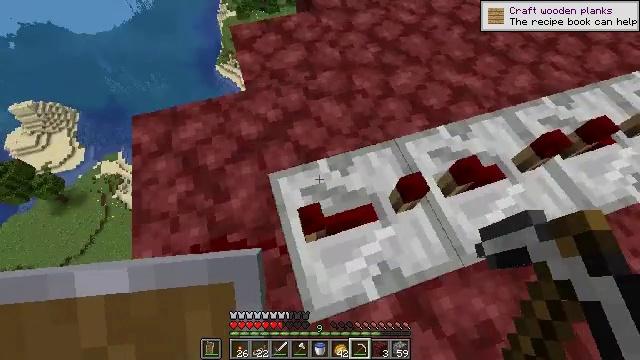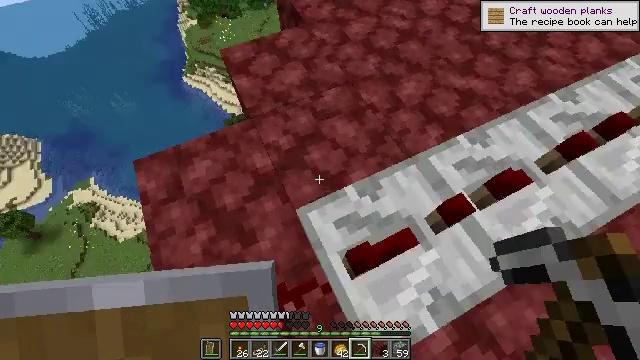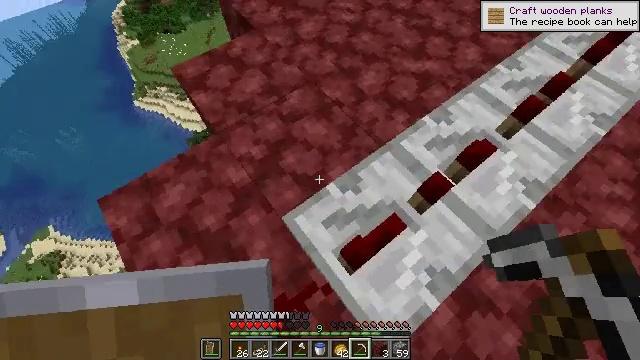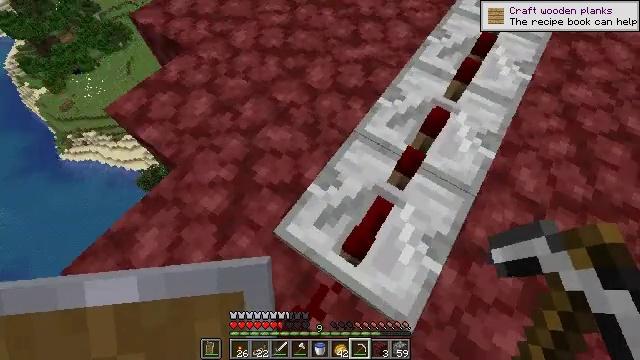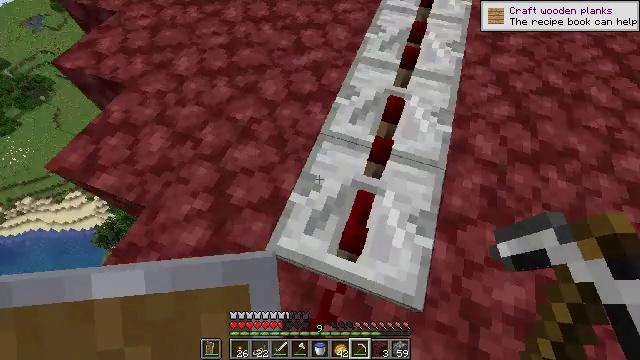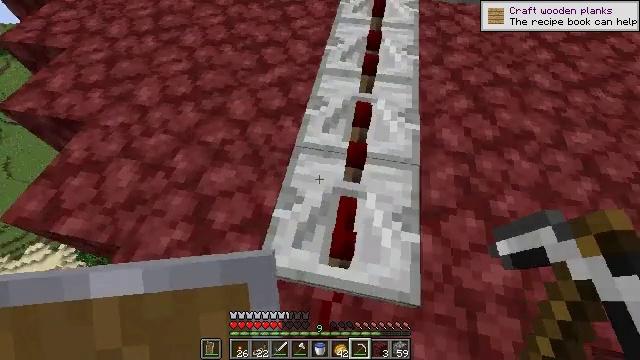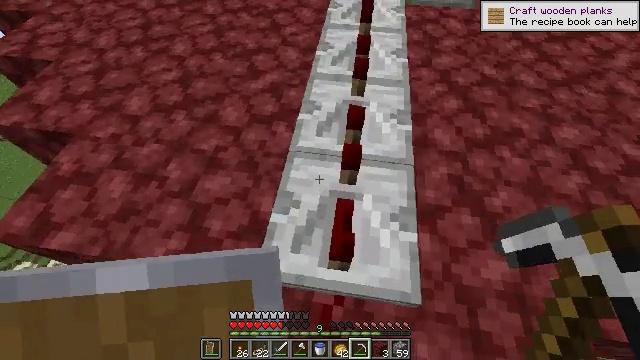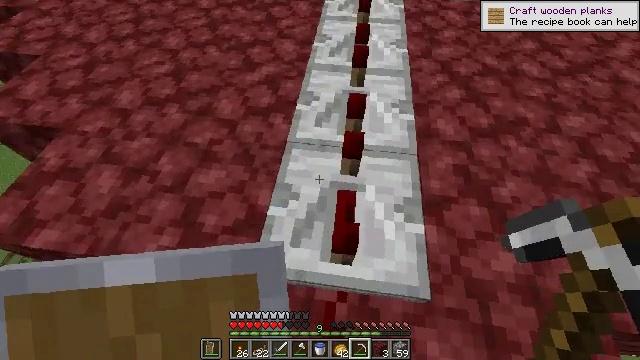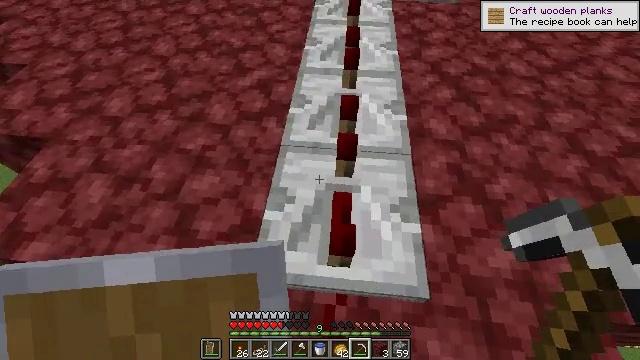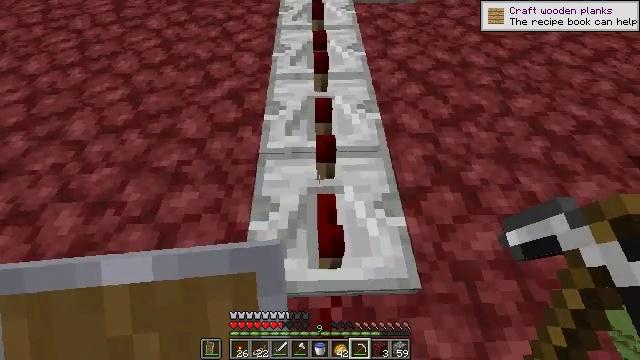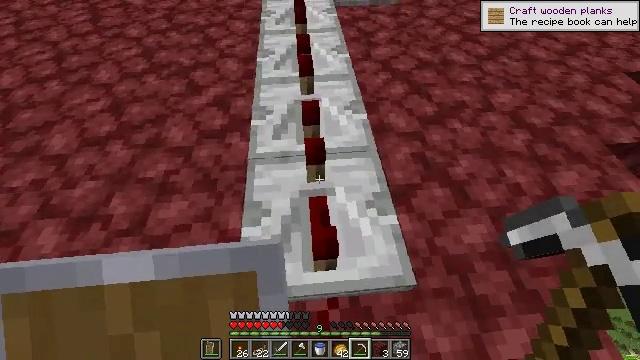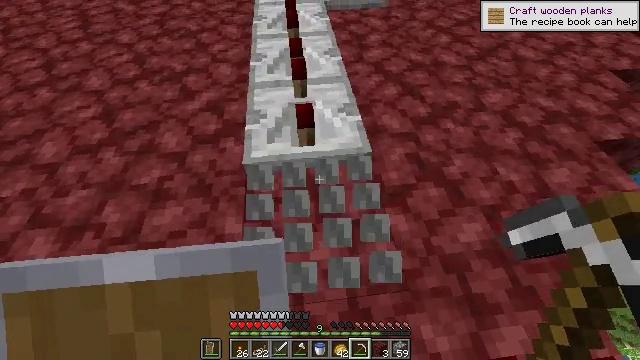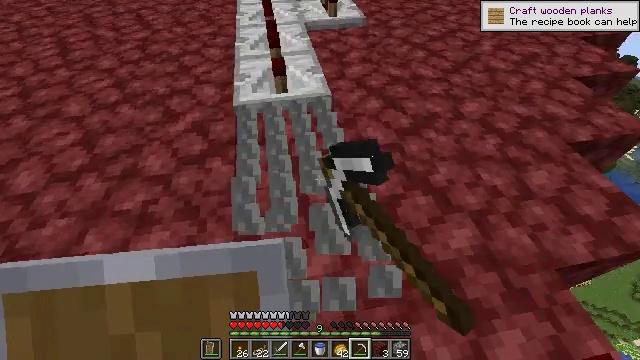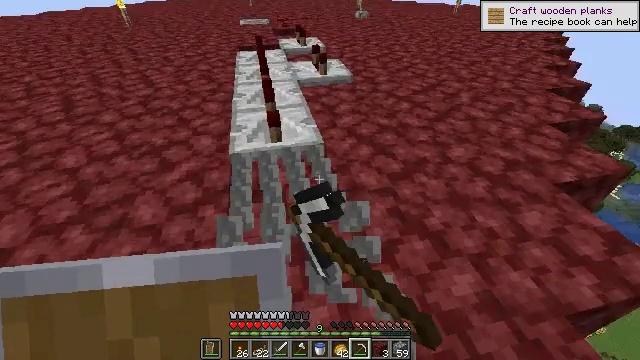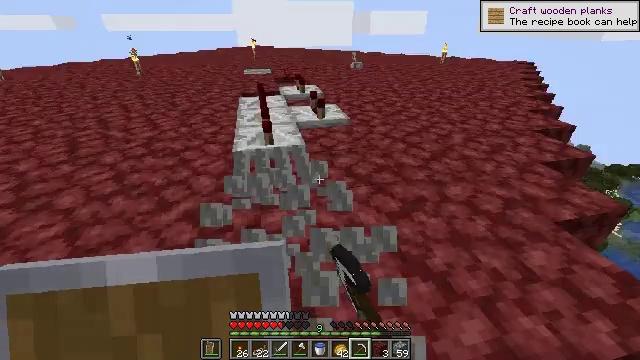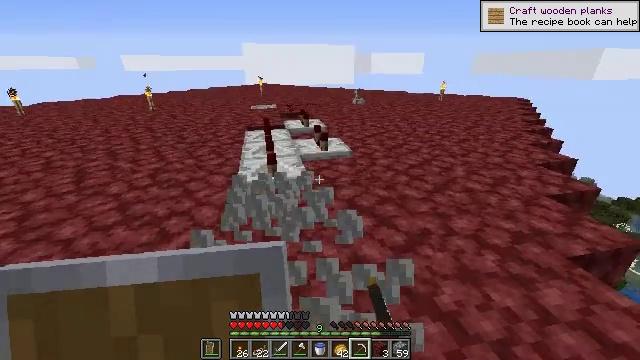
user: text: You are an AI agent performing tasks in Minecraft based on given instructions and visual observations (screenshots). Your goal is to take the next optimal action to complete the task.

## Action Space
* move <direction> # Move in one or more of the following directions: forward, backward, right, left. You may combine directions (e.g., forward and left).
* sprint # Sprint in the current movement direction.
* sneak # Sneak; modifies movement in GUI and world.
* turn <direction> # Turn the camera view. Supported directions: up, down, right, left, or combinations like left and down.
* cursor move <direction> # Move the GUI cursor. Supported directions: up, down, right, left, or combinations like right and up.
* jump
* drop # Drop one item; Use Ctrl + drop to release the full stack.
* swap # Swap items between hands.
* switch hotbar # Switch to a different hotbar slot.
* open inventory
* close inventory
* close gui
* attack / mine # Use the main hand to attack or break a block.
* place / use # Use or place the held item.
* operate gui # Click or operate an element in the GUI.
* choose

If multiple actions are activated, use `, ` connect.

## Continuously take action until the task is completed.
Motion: motion action
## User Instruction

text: Recycle the repeater from a redstone circuit.
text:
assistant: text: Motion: move forward and move left, turn right
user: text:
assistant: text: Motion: turn right
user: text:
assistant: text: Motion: turn right
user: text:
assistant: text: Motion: turn right and up
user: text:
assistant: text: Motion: turn right and up
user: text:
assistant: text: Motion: turn right and up
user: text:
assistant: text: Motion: no_op
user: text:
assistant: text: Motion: turn right
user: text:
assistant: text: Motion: turn right
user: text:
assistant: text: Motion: turn right
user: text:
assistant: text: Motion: turn right, attack / mine
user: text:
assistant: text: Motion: turn right and up, attack / mine
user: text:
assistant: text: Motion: turn right and up, attack / mine
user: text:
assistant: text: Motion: turn up, attack / mine
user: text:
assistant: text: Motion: turn up
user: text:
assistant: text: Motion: turn up
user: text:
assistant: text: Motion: no_op
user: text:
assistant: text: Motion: turn left
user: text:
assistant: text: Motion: turn left
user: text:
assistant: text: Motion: turn left
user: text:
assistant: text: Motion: no_op
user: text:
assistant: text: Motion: move forward
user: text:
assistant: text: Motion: move forward
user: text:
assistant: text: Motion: move forward, turn right
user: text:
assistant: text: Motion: move forward
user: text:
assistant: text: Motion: move forward, turn right
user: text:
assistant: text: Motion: move forward, turn right
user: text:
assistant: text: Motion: move forward, attack / mine
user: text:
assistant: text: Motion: move forward, turn down, attack / mine
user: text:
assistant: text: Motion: move forward, turn down